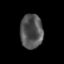
Tissue: skin
Cell type: Epithelial cells
Senescence score: 0.2712
Nuclear area (px): 754
Mean DAPI intensity: 82.668